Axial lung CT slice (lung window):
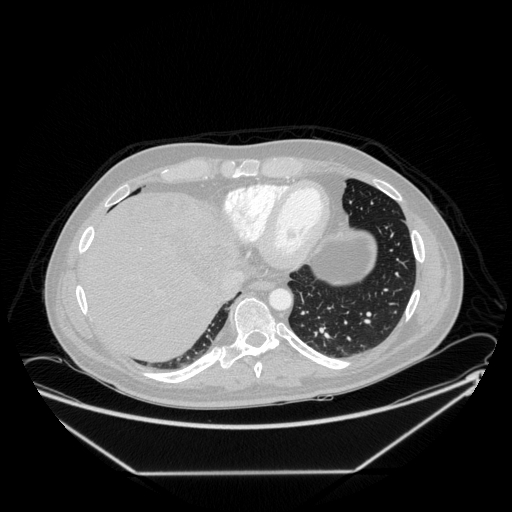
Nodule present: no